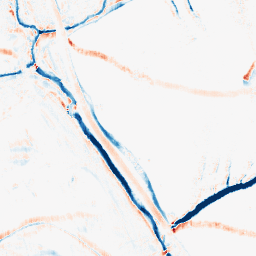
Category: morphological
Decomposition family: morphological_rect
Decomposition parameters: operation: average
width: 5
height: 10
Upsampling method: bicubic
Upsampling parameters: scale: 2
Upsampling scale: 2